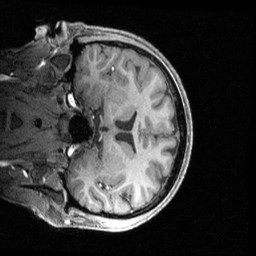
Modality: T1w
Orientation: coronal
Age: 21
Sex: male
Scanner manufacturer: siemens
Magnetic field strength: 3 T
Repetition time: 2.4 s
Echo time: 0.00224 s